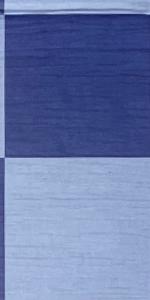
Label: Empty